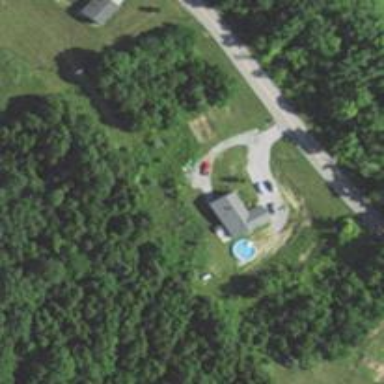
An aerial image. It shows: Driveway.